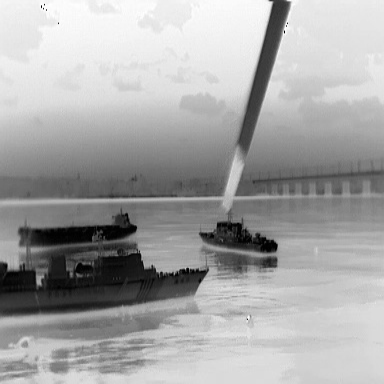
There are three objects shown in the infrared image, including a liner, and two warships.